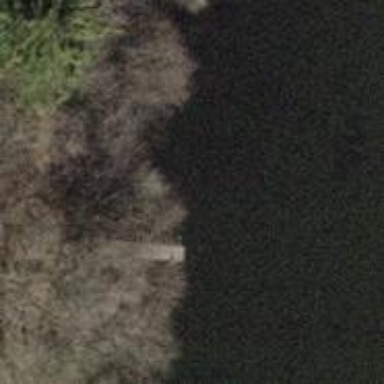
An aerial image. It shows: Boardwalk path crossing over the road.